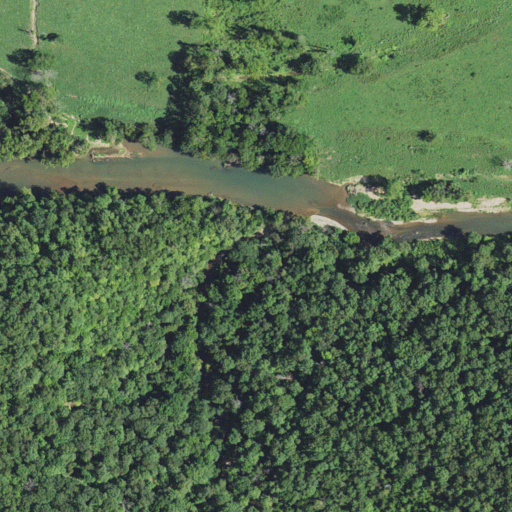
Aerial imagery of valley in Missouri named Denny Hollow containing deciduous forest, pasture, mixed forest, woody wetlands, open water, and herbaceous wetlands